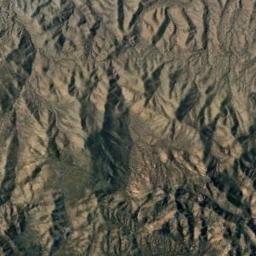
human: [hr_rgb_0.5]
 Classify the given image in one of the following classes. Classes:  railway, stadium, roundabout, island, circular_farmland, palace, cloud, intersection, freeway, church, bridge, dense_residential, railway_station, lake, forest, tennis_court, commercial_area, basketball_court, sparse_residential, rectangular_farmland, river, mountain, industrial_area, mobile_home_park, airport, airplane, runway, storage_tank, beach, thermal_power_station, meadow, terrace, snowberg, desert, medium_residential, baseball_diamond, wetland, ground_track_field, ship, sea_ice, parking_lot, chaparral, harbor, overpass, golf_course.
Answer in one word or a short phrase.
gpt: mountain